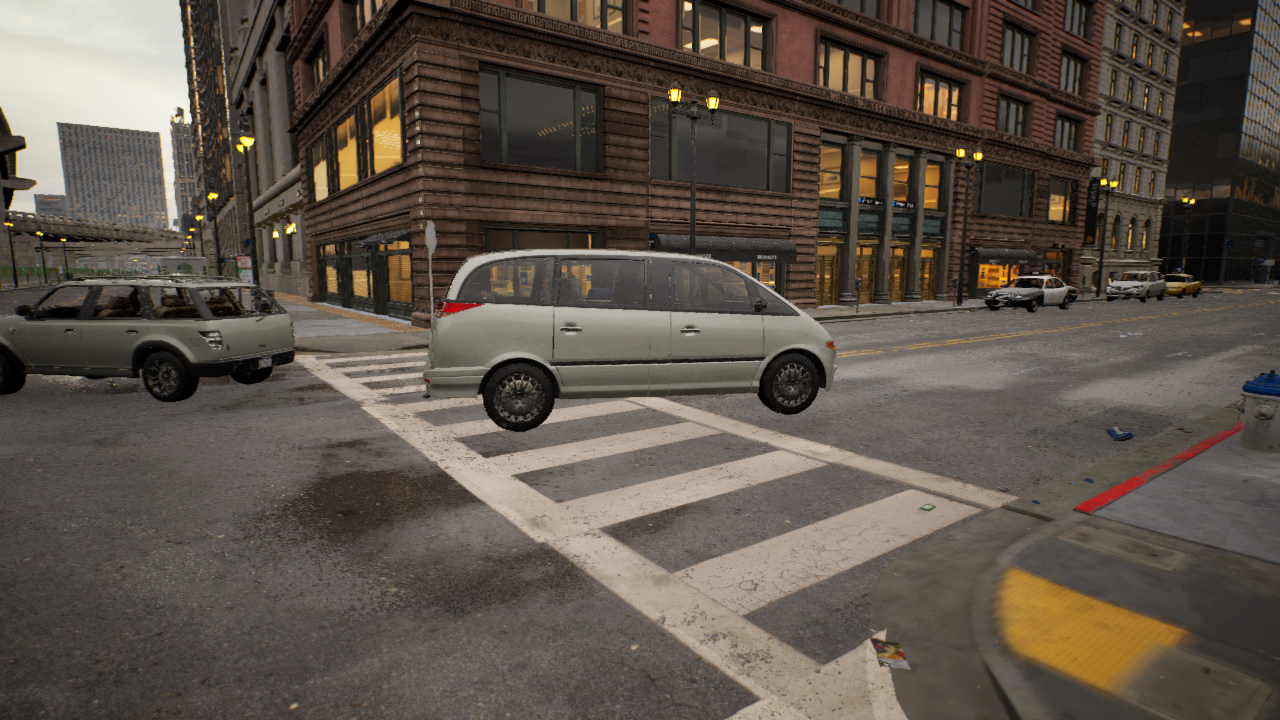
Venue: intersection
Lighting: golden hour
Vehicle rig: minivan